Field crop: tomato
Growth stage: 1
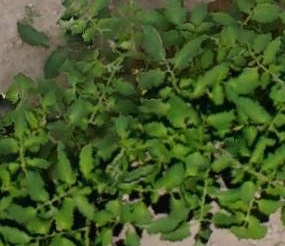
Species: tomato